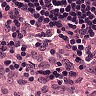
Metastatic tissue present: no